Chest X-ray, PA view. Patient: 53 years old, sex F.
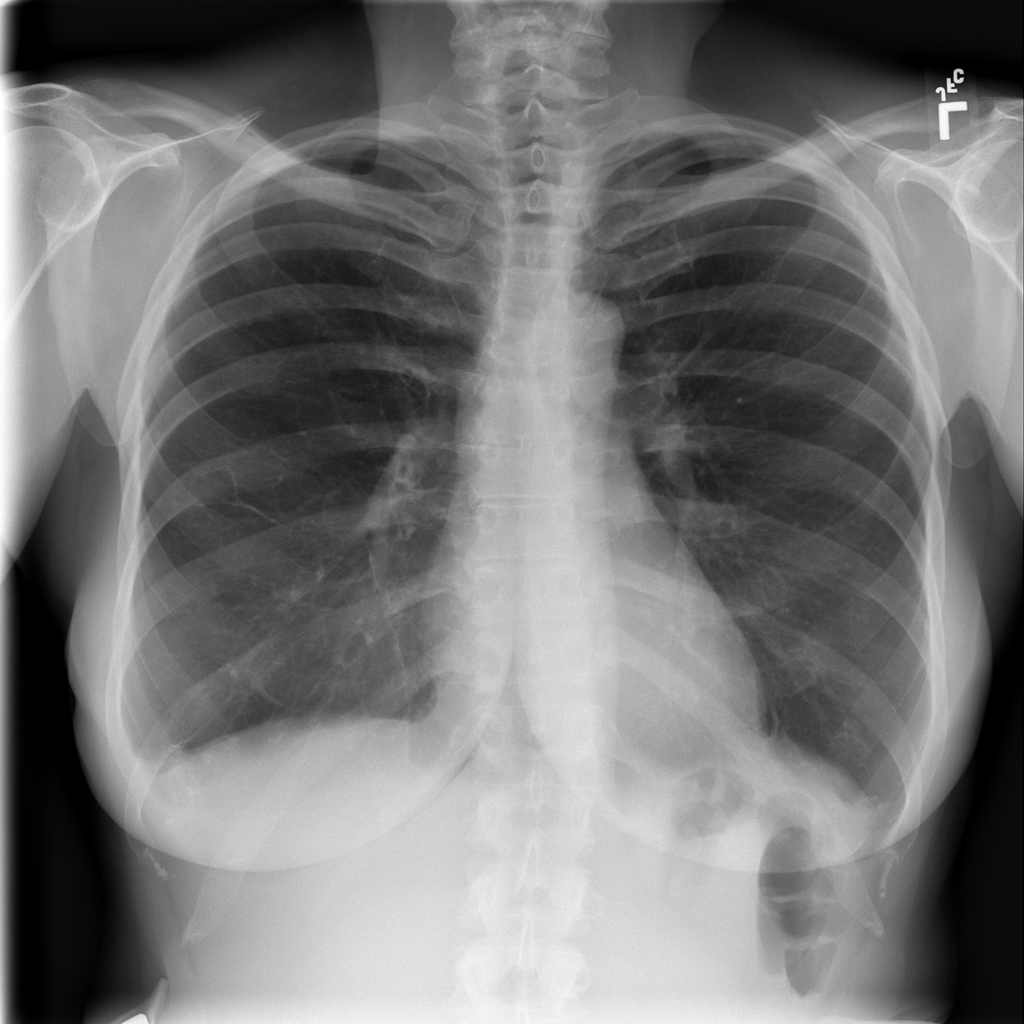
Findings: No Finding